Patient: sex F, age 75
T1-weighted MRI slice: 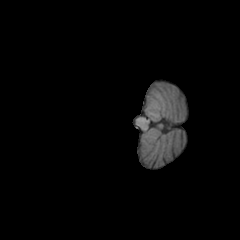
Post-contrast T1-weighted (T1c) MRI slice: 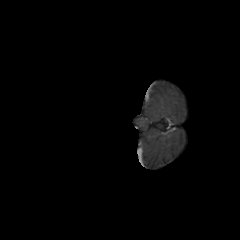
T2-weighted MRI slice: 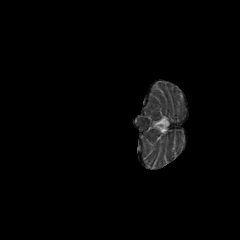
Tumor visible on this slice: no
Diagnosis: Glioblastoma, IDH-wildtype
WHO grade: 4